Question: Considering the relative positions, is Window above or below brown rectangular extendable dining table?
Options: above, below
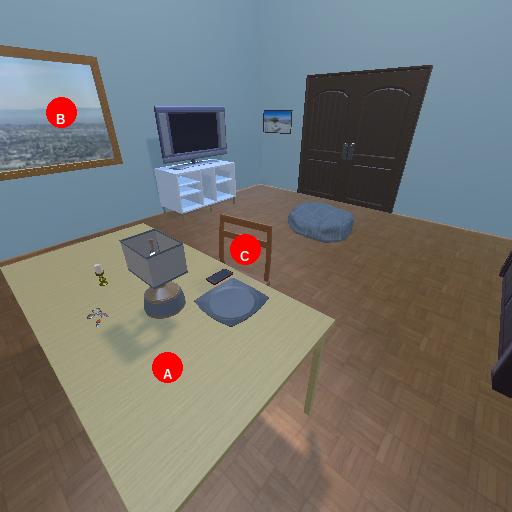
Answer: above